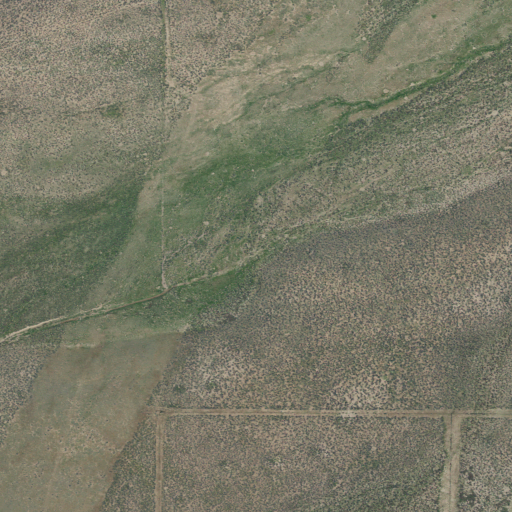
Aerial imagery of valley in Utah named Pinon Park Wash containing shrub, grassland, open development, and low intensity development